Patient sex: F
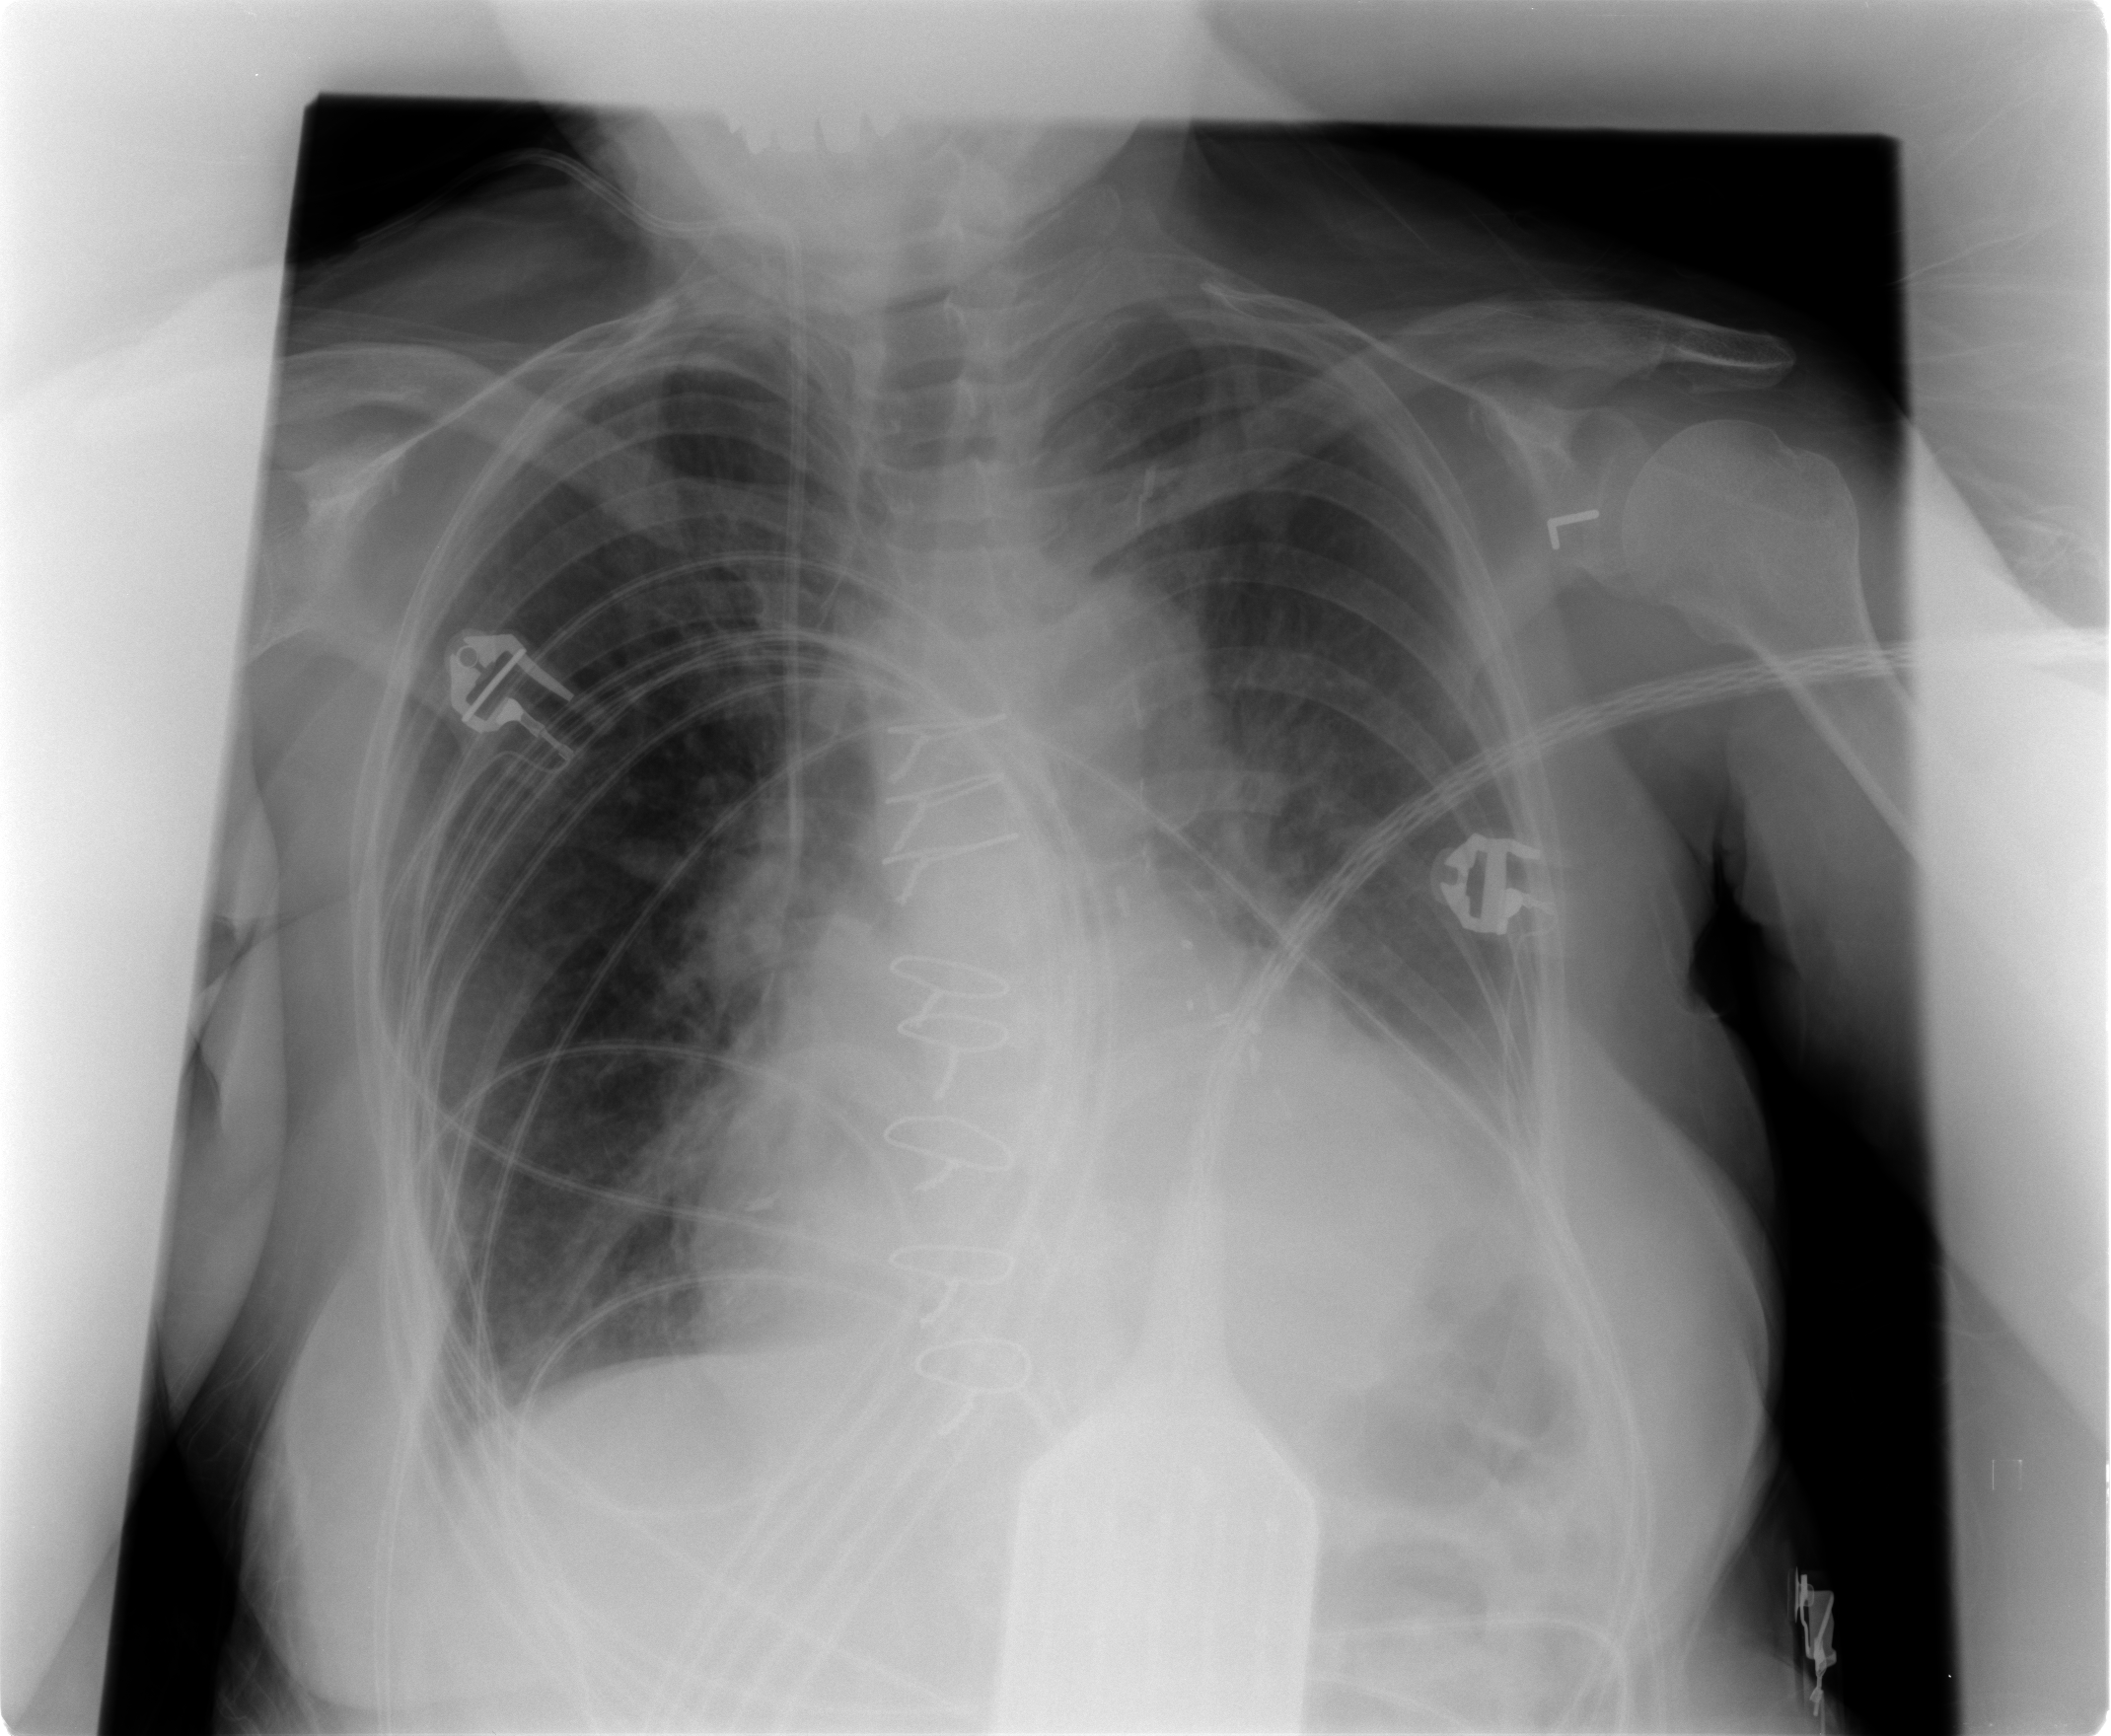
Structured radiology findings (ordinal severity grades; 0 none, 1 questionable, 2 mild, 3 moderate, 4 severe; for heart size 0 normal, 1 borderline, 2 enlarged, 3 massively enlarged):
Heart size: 2
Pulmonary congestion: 2
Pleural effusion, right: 0
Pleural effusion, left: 2
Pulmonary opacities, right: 0
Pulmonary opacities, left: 0
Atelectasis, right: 0
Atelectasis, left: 2